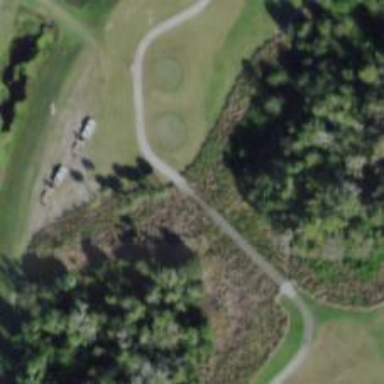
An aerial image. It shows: Path bridge crossing golf cartpath.